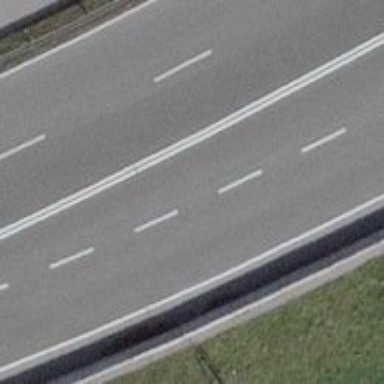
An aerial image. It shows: Primary road with asphalt surface.